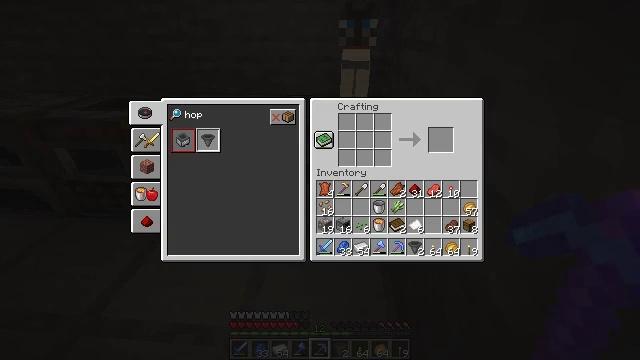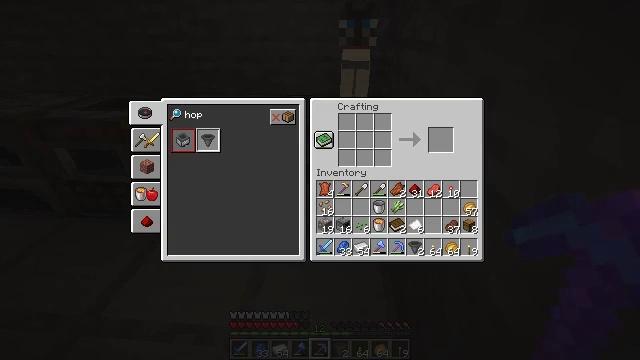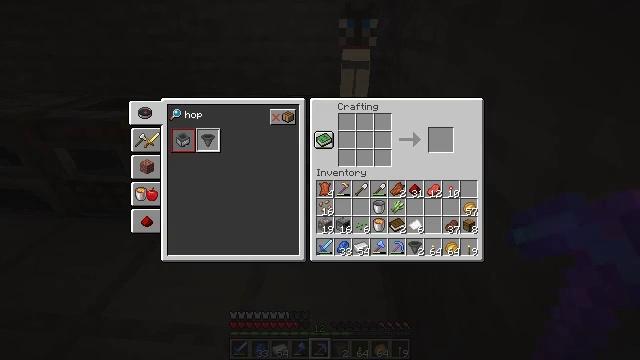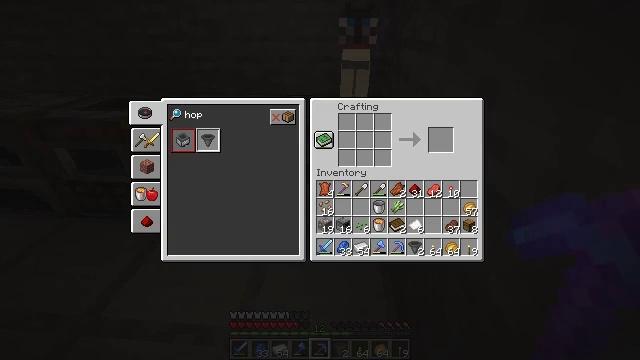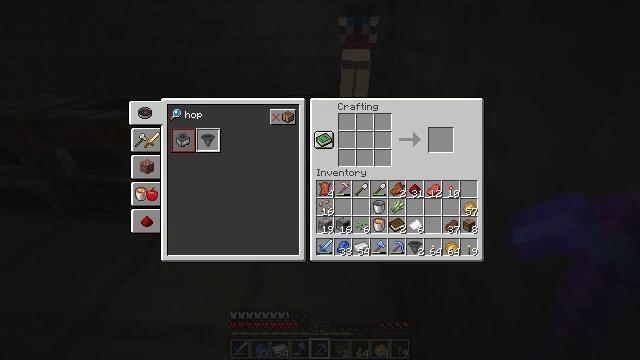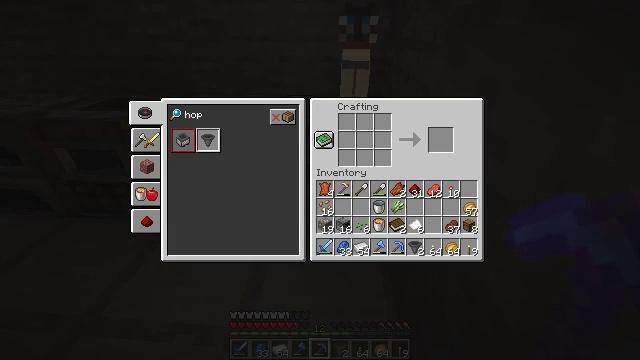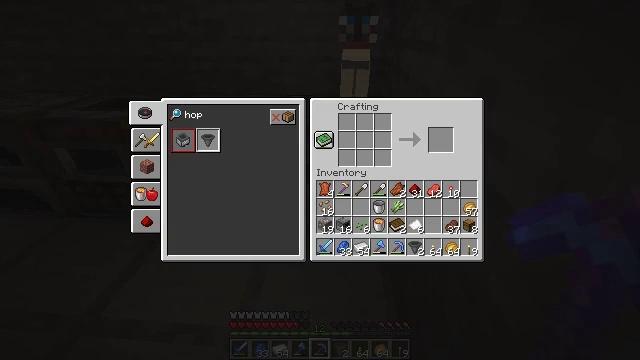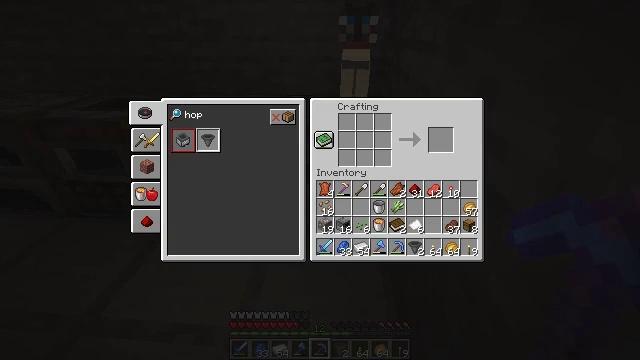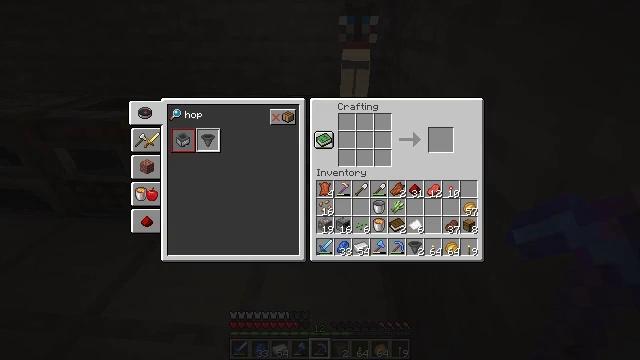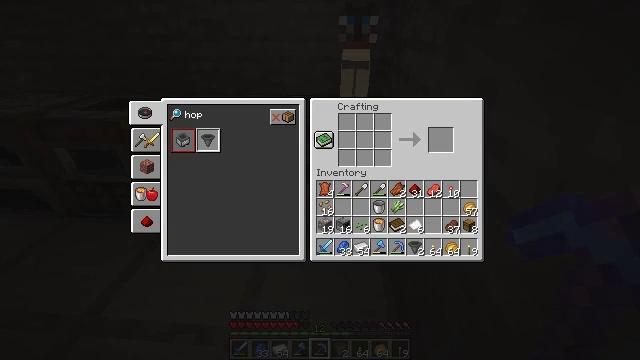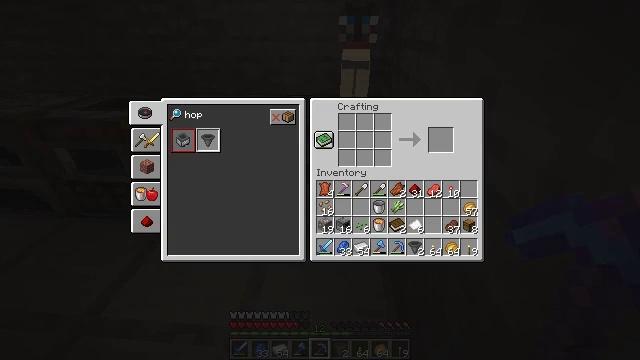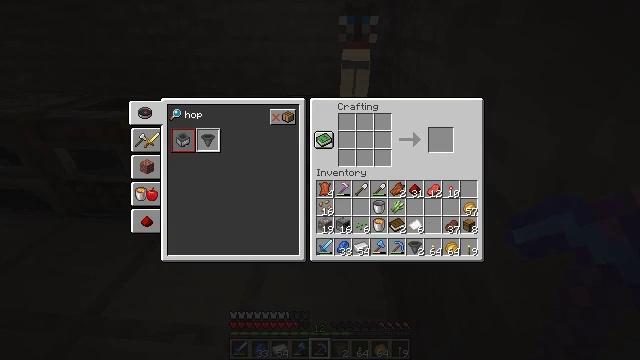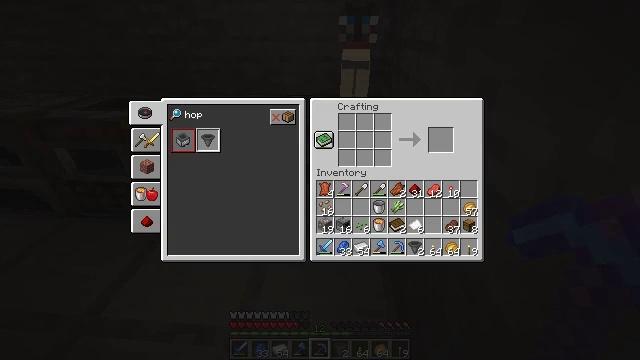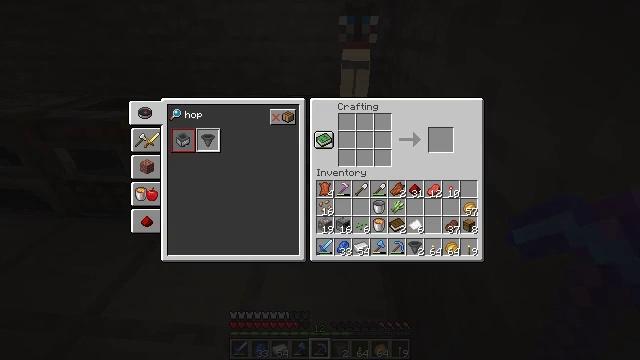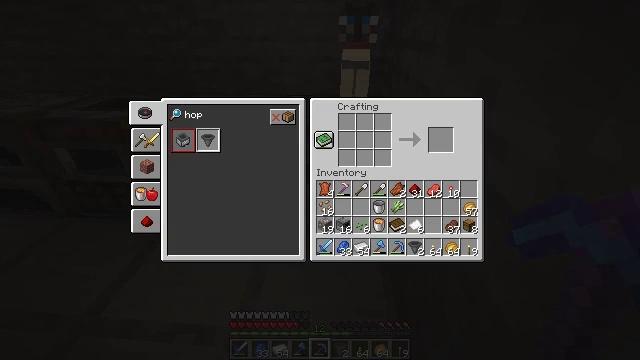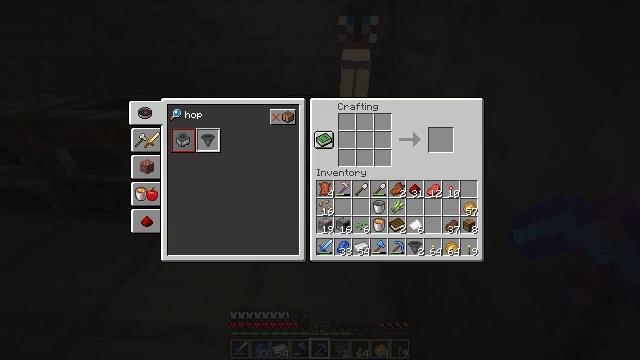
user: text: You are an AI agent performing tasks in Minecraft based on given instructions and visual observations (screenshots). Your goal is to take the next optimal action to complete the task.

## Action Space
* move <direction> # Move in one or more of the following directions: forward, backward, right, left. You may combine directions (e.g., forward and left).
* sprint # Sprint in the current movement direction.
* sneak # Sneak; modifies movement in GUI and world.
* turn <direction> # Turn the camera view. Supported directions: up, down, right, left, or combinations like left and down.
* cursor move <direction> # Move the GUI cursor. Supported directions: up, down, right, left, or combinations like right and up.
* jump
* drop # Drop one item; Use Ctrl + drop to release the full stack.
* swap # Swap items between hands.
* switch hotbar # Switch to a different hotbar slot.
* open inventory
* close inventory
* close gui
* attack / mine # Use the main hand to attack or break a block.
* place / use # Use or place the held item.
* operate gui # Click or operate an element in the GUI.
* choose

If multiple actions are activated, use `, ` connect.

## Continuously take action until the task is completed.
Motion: motion action
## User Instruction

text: Take iron ingots to craft a minecart.
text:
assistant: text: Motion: no_op
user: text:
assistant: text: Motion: no_op
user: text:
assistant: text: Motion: no_op
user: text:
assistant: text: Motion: no_op
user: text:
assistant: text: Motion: no_op
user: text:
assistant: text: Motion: no_op
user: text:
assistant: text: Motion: no_op
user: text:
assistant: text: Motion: no_op
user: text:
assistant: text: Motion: no_op
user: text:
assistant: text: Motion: no_op
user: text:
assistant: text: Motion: no_op
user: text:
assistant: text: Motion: no_op
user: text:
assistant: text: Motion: no_op
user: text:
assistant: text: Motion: no_op
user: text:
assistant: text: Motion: no_op
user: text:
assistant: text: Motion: no_op
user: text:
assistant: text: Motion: no_op
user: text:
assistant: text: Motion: no_op
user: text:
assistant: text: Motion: no_op
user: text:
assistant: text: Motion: no_op
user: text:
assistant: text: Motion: no_op
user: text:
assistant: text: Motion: no_op
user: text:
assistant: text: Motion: no_op
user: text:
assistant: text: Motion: no_op
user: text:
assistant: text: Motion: no_op
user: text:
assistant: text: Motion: no_op
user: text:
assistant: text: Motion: no_op
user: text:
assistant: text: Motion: no_op
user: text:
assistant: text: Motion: no_op
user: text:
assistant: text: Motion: no_op